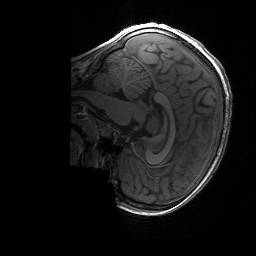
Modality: T1w
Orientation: sagittal
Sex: male
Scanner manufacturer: siemens
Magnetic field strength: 3 T
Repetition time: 1.9 s
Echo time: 0.00243 s